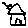
Label: house